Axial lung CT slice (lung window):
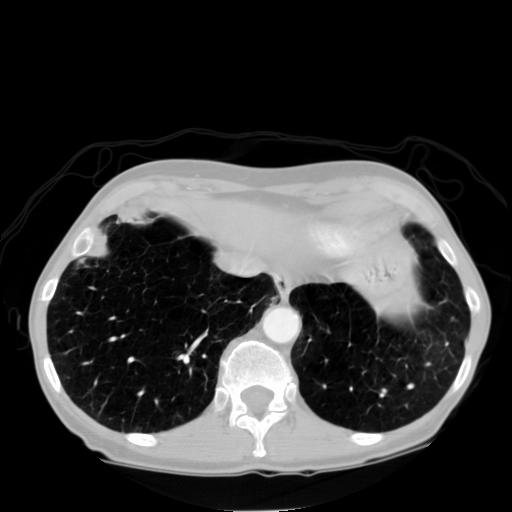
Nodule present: no